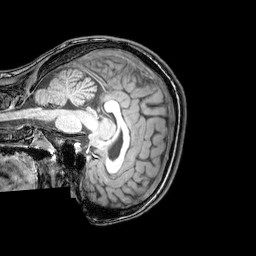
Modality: T1w
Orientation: sagittal
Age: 22
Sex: female
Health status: healthy
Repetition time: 0.081 s
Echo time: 0.037 s